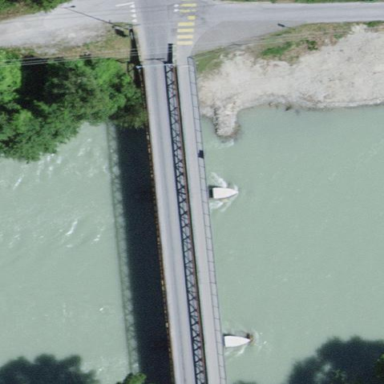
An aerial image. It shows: Man-made bridge.